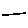
Label: line